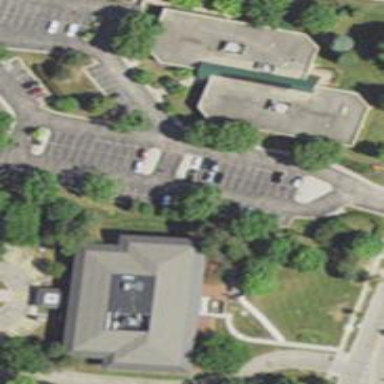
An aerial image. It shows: Parking area with surface.